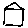
Label: house